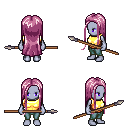
a pixel art fantasy rpg character, female body template, dark elf, purple skin, gold chest armor, teal pants, pink extra-long hairstyle, spear, four views (front, back, left, right), 2x2 character sprite sheet, small pixel art, hard edges, no anti-aliasing